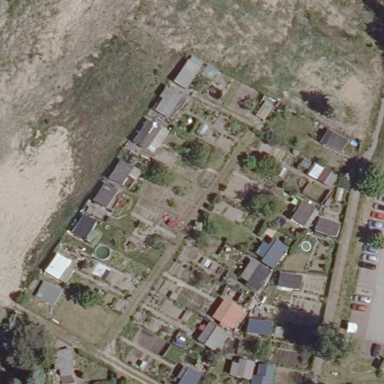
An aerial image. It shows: Allotments area.